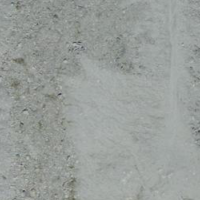
EUNIS habitat code: 48
Species observed at this site:
Geum reptans